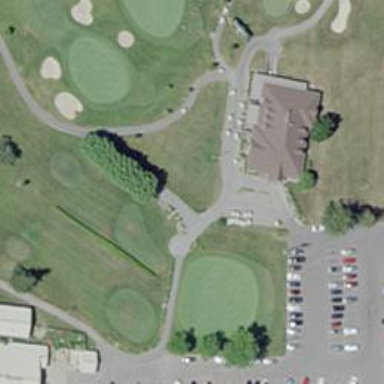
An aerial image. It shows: Footway that resembles golf path.